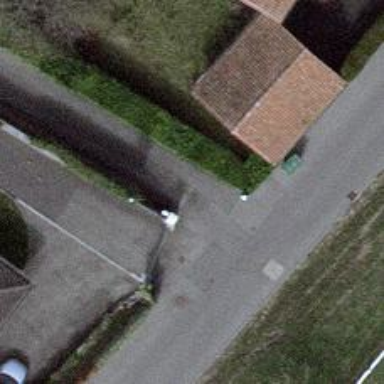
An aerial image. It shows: Gate.